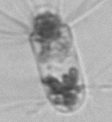
Label: Corethron_hystrix